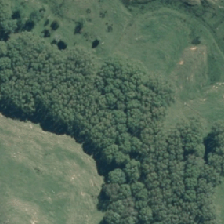
Land cover: deciduous_hardwood